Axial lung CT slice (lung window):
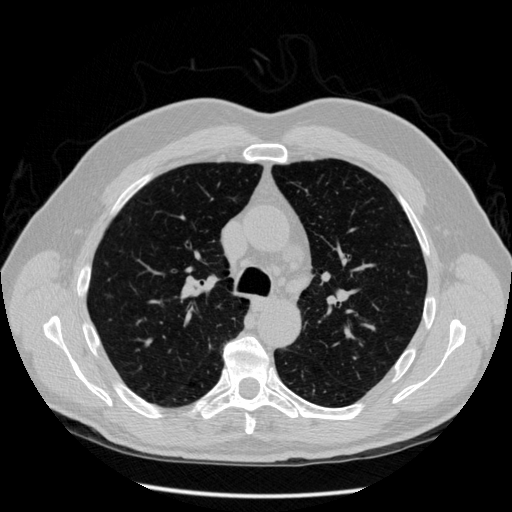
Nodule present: no